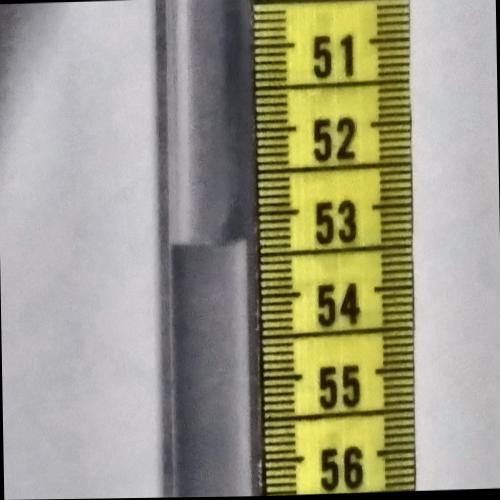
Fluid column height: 53.3 cm